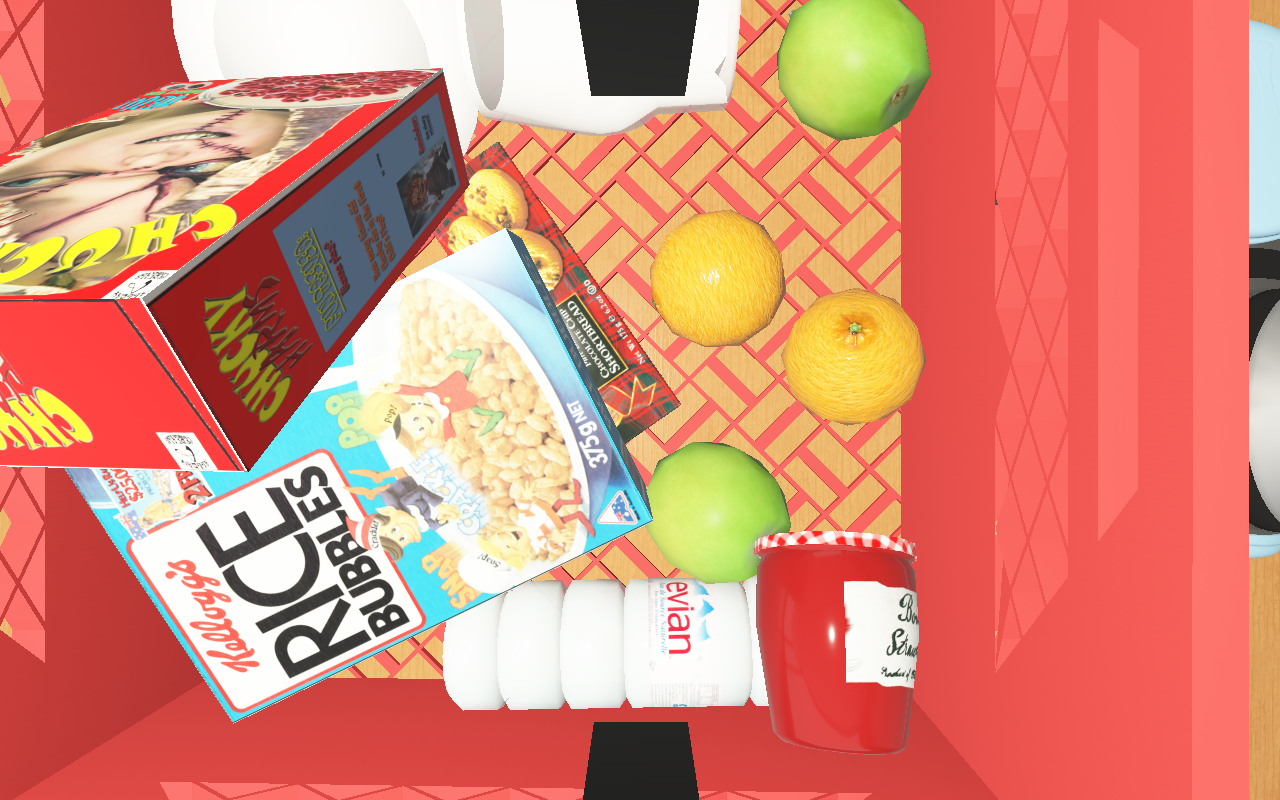
Objects in the scene:
carafe
water bottle
apple
apple
orange
orange
jam jar
cereal box
cereal box